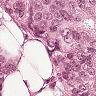
Metastatic tissue present: yes